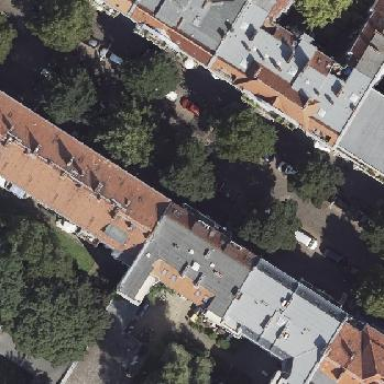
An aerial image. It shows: Residential area with sett surface.